A scalogram (wavelet time-scale view) of one vibration snapshot from a rotating machine is shown. What is the most likely rotor condition (normal, misalignment, unbalance, looseness)?
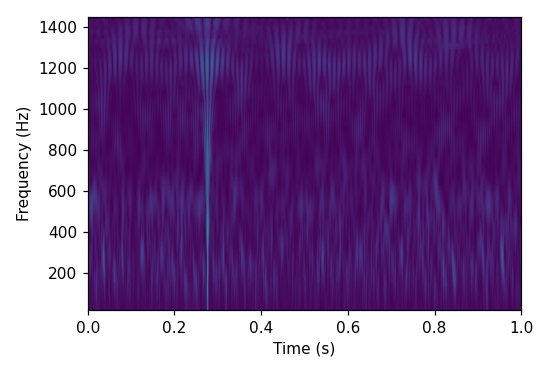
Answer: normal